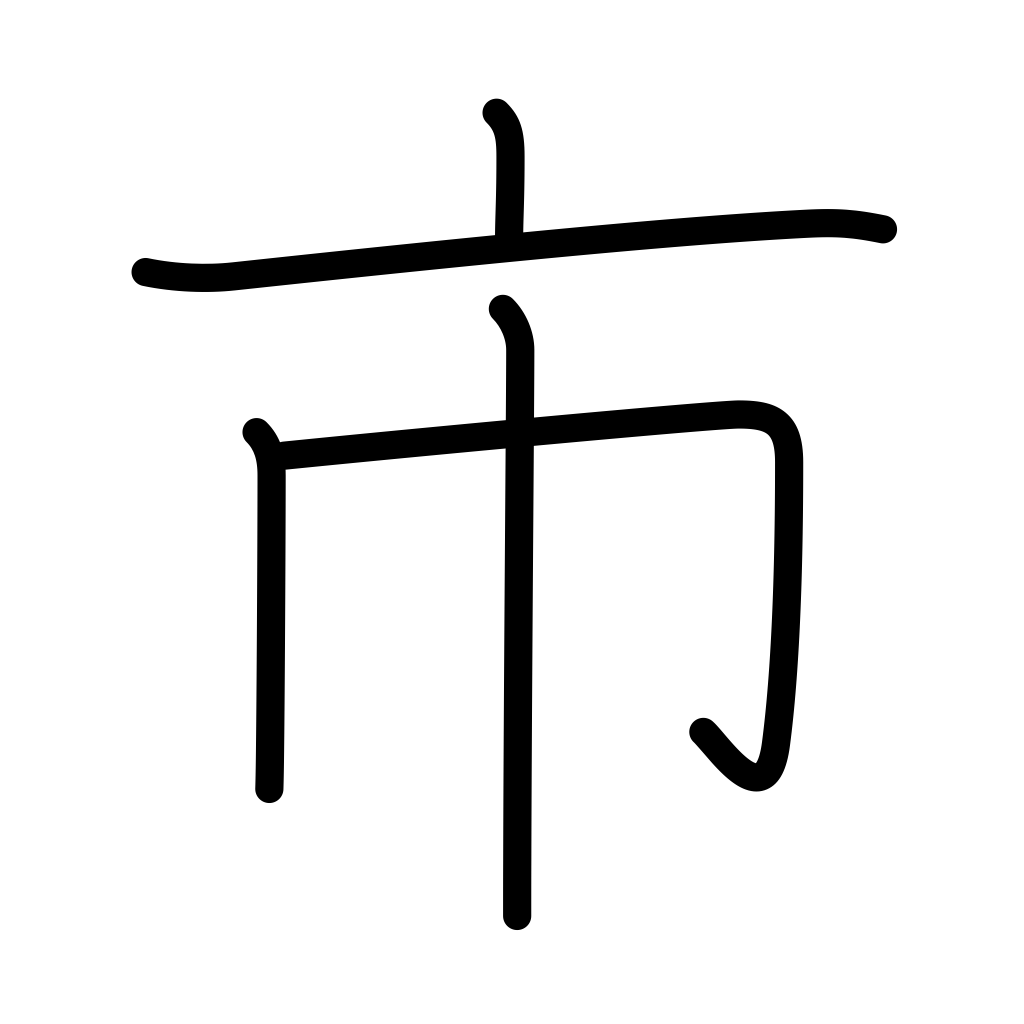
Meaning: market, city, town